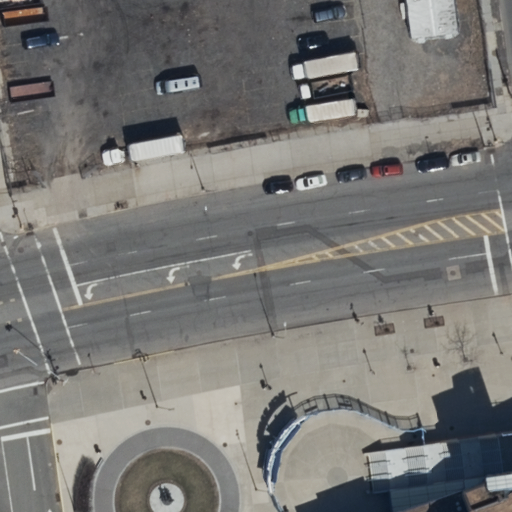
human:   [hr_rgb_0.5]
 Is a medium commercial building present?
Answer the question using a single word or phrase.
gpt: no

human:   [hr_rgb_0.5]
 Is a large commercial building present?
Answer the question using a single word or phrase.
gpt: no

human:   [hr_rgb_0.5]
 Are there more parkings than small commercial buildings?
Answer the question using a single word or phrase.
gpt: yes

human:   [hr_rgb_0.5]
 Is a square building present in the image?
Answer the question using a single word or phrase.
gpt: no

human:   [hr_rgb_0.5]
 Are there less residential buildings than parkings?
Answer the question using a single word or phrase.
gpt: no

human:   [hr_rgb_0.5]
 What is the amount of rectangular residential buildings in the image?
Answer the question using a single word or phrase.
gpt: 1

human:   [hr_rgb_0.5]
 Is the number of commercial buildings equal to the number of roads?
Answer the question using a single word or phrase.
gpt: no

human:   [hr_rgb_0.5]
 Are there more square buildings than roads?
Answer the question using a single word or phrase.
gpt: no

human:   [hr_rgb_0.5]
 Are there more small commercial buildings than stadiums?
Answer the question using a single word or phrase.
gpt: no

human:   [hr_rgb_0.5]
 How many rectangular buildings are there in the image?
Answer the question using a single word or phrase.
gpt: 1

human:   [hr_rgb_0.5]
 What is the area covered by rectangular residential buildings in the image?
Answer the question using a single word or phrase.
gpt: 412m2

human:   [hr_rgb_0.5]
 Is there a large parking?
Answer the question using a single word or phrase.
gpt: no

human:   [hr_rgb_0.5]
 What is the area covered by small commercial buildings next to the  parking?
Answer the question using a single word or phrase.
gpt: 0m2

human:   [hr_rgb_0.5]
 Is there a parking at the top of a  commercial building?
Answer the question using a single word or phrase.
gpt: no

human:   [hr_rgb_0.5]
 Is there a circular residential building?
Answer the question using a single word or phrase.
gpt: no

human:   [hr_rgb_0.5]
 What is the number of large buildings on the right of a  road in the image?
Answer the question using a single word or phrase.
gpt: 0

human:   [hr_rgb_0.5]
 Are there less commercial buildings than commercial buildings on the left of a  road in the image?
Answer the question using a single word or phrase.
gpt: no

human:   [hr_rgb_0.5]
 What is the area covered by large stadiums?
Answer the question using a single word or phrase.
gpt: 0m2

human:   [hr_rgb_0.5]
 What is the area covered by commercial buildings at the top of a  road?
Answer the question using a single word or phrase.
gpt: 0m2

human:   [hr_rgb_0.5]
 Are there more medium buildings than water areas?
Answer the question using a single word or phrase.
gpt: yes

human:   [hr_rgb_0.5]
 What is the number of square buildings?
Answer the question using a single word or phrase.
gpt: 0

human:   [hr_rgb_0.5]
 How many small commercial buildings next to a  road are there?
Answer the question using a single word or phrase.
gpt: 0

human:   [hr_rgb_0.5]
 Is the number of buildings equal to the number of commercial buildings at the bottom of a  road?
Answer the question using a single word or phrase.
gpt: no

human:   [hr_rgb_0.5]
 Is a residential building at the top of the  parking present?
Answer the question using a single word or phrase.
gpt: no

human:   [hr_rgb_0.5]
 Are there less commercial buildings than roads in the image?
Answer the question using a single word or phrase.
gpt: yes

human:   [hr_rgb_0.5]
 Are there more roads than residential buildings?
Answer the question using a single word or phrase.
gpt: yes

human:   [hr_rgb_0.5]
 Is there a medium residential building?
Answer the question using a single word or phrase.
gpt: yes

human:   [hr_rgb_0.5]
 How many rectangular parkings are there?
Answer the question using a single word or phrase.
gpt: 1

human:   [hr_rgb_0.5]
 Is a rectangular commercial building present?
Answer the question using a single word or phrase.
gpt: no

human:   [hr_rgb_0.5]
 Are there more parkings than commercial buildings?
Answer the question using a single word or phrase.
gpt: yes

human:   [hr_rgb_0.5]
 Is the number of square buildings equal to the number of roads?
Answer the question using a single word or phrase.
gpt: no

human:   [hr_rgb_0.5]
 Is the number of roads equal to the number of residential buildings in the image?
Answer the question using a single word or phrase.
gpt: no

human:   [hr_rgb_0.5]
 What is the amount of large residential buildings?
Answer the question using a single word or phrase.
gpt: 0

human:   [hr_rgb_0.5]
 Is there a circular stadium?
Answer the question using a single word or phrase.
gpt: no

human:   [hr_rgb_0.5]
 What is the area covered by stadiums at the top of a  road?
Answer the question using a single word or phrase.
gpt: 0m2

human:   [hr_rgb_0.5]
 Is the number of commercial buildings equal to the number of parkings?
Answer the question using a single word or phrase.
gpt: no